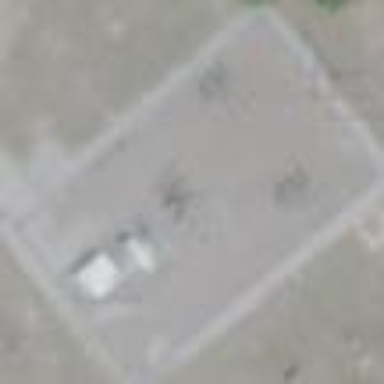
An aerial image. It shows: Distribution substation surrounded by fence.